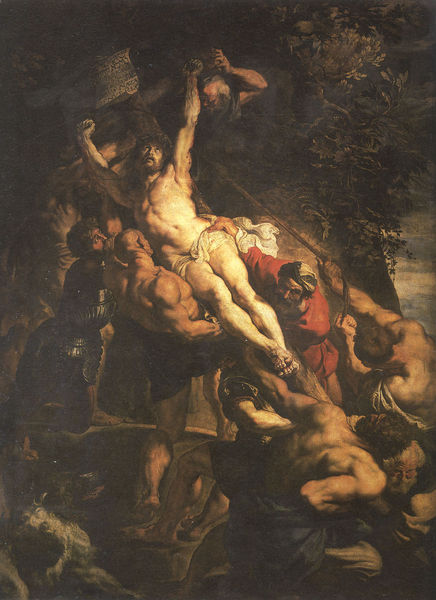
Titel: Kreuzaufrichtung
Künstler: Peter Paul Rubens
Standort: Antwerpen, Kathedrale (EU - NL)
Schlagwörter: baum, dunkel, gemälde, mann, nackt, rubens, menschen, hell, licht, männer, nacht, schwarz, malerei, barock, tod, kirche, krone, renaissance, ziehen, gewalt, seile, muskeln, inschrift, adam, antike, lendentuch, moses, glaube, kreuz, religion, seil, rüstung, christus, jesus, kreuzabnahme, kreuzigung, leiden, schmerz, jünger, rosenkranz, glauben, turban, dornenkrone, grablegung, jude, christ, abnahme, golgatha, inri, caravaggio, dreinageltypus, kreuzaufrichtung, davinci, grausamkeit, carravagio